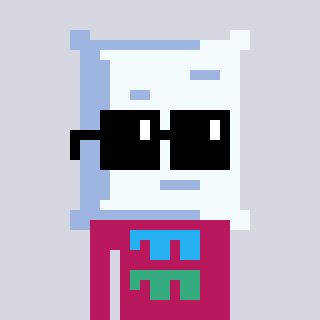
a pixel art character with square black sunglasses, a pillow-shaped head and a darkpink-colored body on a cool background